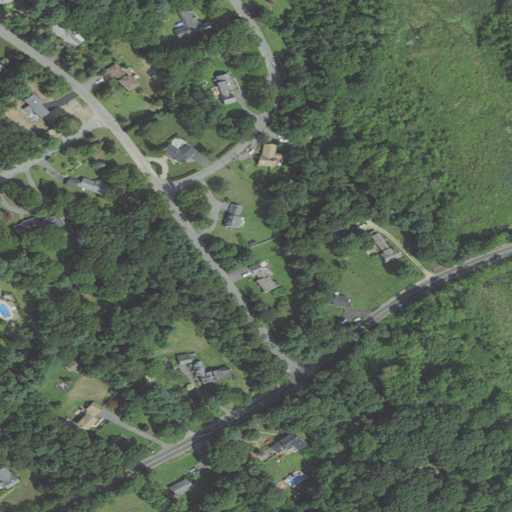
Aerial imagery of cliff(s) in Massachusetts named King Phillips Lookout containing mixed forest, low intensity development, woody wetlands, open development, medium intensity development, deciduous forest, and evergreen forest